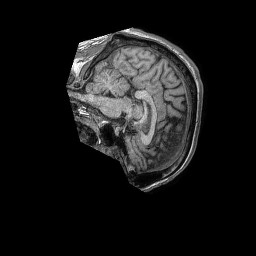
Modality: T1w
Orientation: sagittal
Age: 49
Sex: male
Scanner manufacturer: philips
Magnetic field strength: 1.5 T
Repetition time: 0.007552 s
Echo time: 0.003429 s